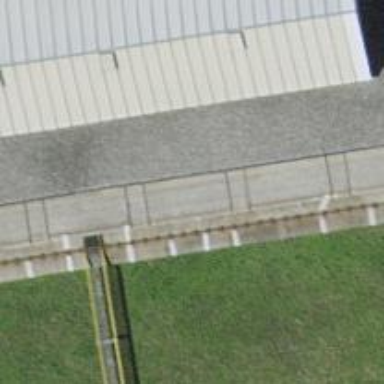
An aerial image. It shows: Narrow-gauge railway with one track passing through yard.